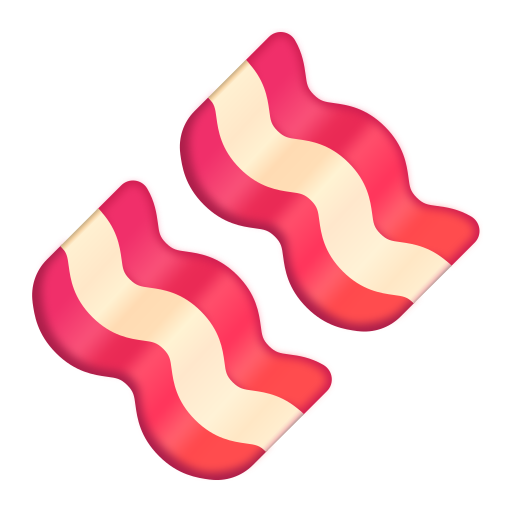
bacon color